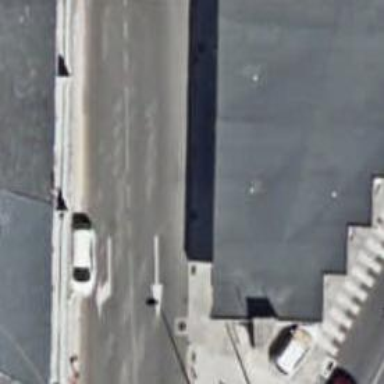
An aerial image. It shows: Fuel amenity located on the roof of building.